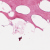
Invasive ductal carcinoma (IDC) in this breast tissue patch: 0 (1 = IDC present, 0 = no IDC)